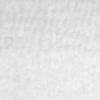
Label: no_change